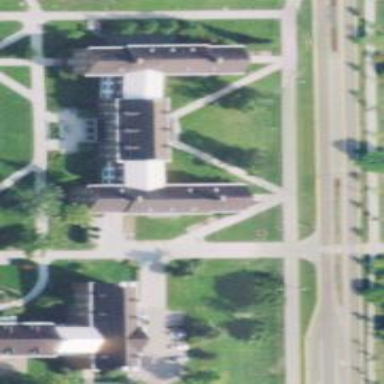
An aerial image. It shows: Dormitory building.